一年级 · 算术
（5 分）哪两只手套合起来是 10 , 连一连。

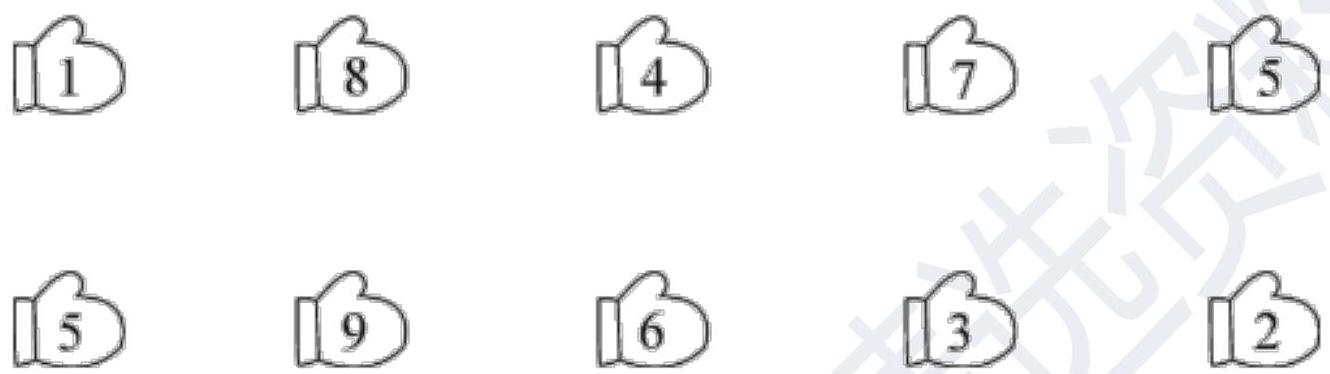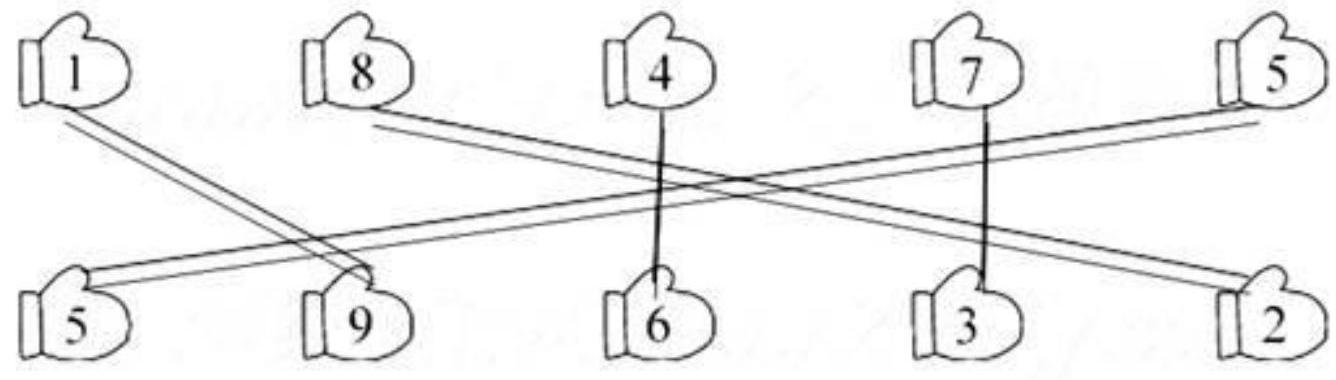
答案:
解析: